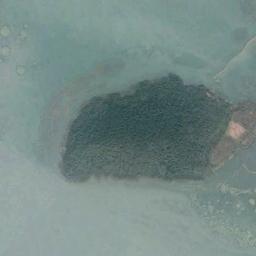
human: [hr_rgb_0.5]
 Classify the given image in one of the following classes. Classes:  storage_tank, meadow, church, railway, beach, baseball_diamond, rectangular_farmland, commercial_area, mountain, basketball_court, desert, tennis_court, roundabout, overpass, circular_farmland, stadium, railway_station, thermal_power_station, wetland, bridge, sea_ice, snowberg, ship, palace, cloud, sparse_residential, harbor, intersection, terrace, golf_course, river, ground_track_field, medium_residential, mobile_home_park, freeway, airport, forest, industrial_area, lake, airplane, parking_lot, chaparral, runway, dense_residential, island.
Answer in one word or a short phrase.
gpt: island